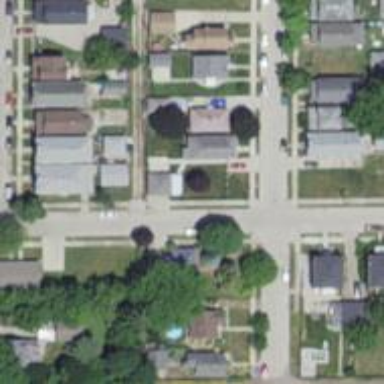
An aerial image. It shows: Residential road with separate sidewalk.